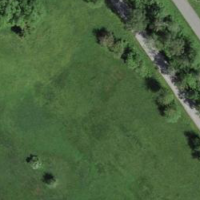
EUNIS habitat code: 25
Species observed at this site:
Prunus padus